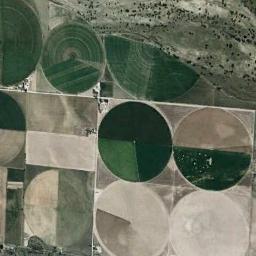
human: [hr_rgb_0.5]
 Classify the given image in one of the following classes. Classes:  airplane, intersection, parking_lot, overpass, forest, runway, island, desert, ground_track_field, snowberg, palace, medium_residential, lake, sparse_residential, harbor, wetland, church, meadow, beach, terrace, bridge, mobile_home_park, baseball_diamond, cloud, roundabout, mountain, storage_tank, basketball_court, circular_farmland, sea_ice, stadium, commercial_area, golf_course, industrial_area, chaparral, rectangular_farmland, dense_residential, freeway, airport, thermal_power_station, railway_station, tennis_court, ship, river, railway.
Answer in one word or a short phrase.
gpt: circular_farmland